Question: I am trying to reproduce an image from 'pandoc' to 'Rmarkdown'.
The pandoc way :
'''

'''
My trial Rmarkdown:
'''
url <- "https://images.unsplash.com/photo-<PHONE>-8965f0a4a860?ixid=MnwxMjA3fDB8MHxwaG90by1wYWdlfHx8fGVufDB8fHx8&ixlib=rb-1.2.1&auto=format&fit=crop&w=934&q=80"
knitr::include_graphics(url, dpi = 600)
'''
I am able to knit the file and able to generate the image same as pandoc but also additionally would like to set the output of the figure to '600px' which I am trying by placing in 'dpi=600'.
I am skeptical about that is the image actually resized after performing this or is there an alternative way?
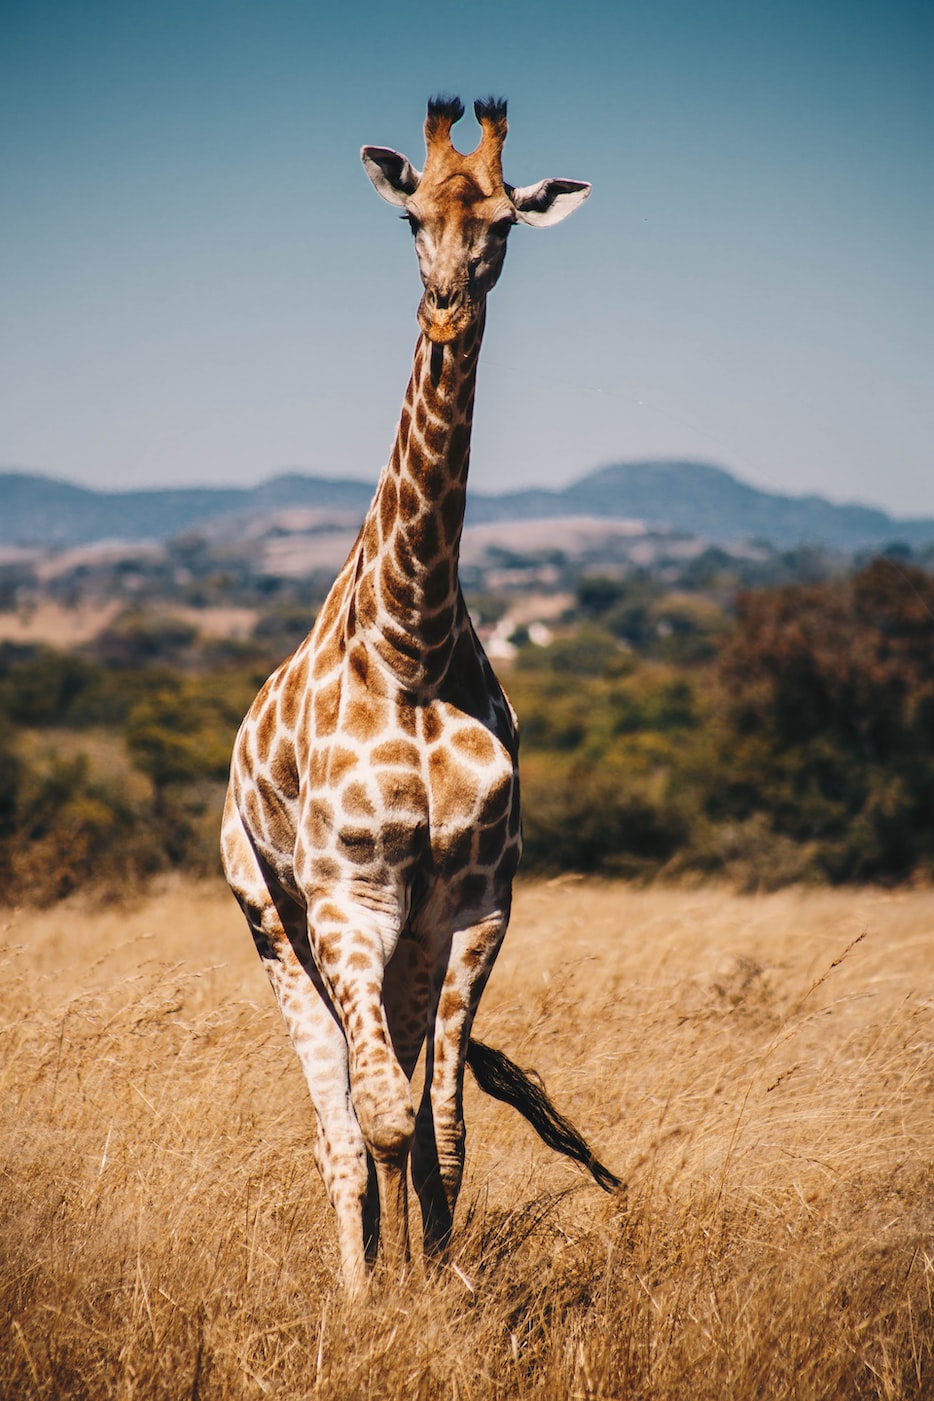
Answer: For me the 'dpi' argument of 'knitr::include_graphics()' also doesn't change the size of the image for HTML or DOCX output. What does work though issetting the chunk-option 'out.width'. You can use pixel values (see below) or percent (e.g. "25%").
'''
'''{r out.width="300px"}
url <- "https://images.unsplash.com/photo-<PHONE>-8965f0a4a860?ixid=MnwxMjA3fDB8MHxwaG90by1wYWdlfHx8fGVufDB8fHx8&ixlib=rb-1.2.1&auto=format&fit=crop&w=934&q=80"
knitr::include_graphics(url)
'''
'''
See chapter 5.4 of the <URL> for more details.